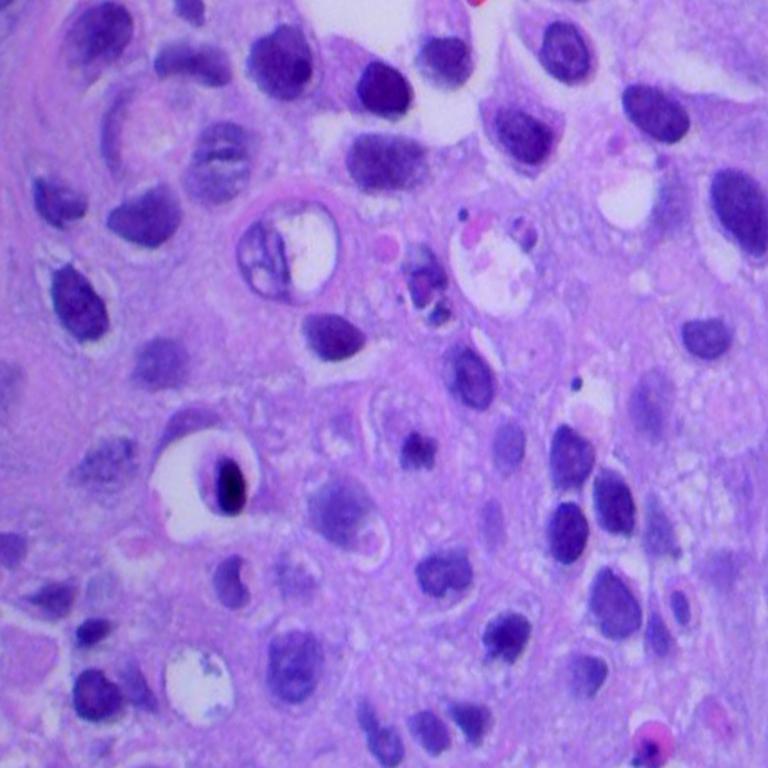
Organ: lung
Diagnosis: squamous carcinomas